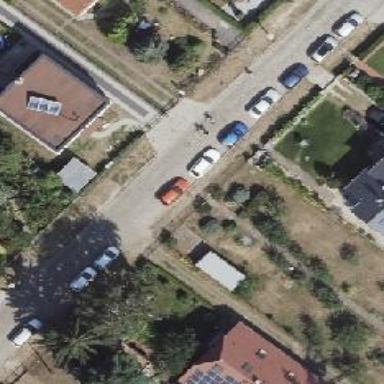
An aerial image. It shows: Residential road.